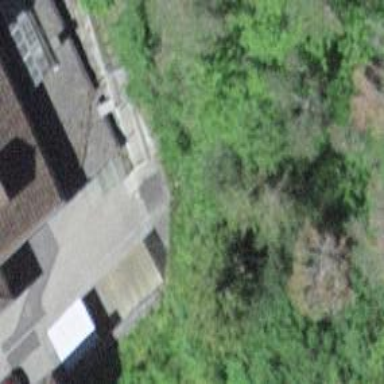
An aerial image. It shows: Concrete steps.